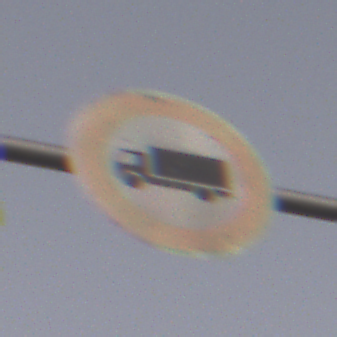
Verkehrszeichen: VerbotFuerKraftfahrzeugeUeberDreiKommaFuenfTonnen
Umgebung: Outdoor, Nature
Tageszeit: SunriseSunset
Wetter: Clear
Licht: Natural
Jahreszeit: NotSpecified
Kontrast: LowContrast